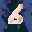
Label: 6